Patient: sex F, age 65
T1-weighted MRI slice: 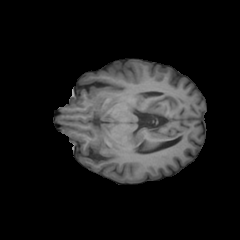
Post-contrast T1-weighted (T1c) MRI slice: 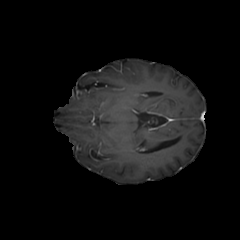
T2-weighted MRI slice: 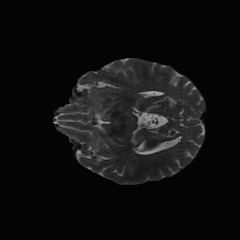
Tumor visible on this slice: no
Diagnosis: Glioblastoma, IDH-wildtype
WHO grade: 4